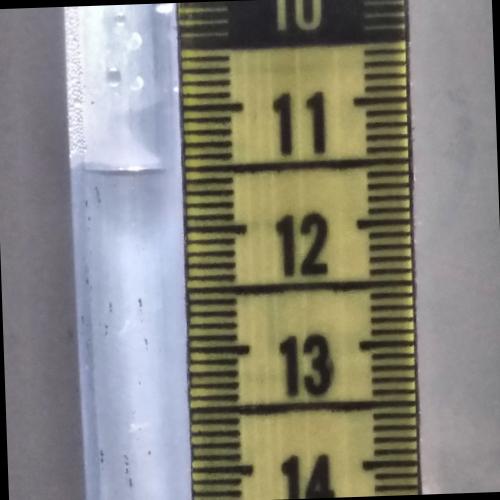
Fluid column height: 11.5 cm